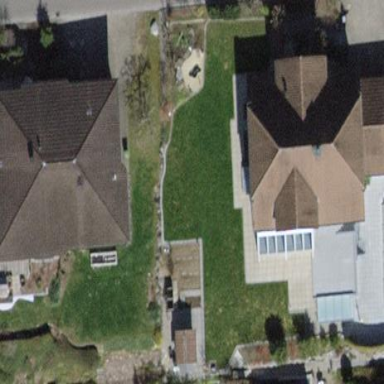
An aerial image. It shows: Hipped roof house.